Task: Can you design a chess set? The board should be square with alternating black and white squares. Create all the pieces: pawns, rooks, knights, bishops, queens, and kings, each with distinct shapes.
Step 3867:
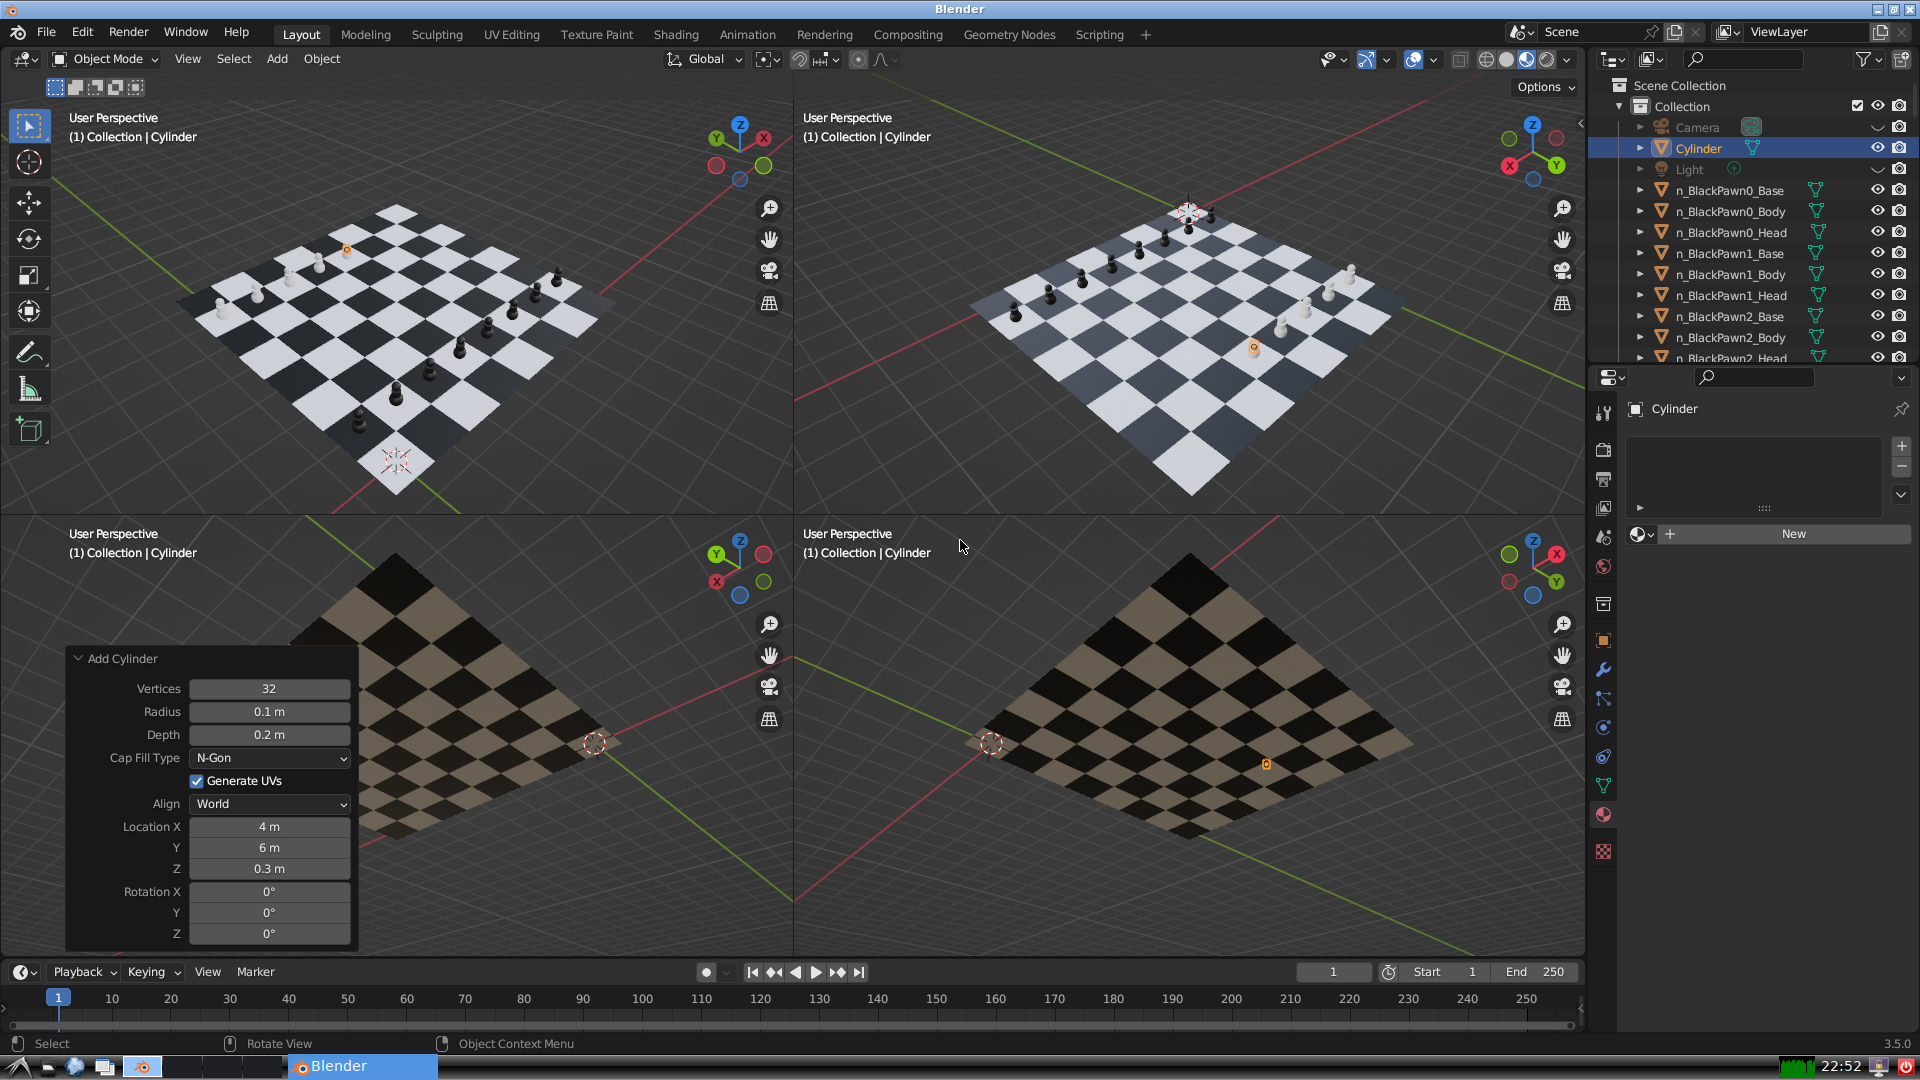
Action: {"mouse_move": [1608, 631]}